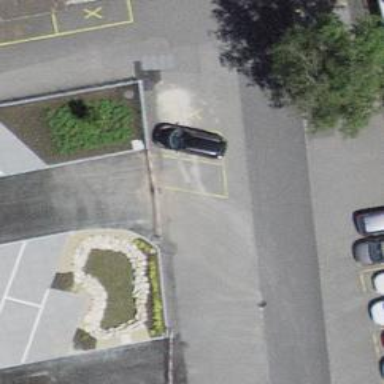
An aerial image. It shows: Lift gate barrier.